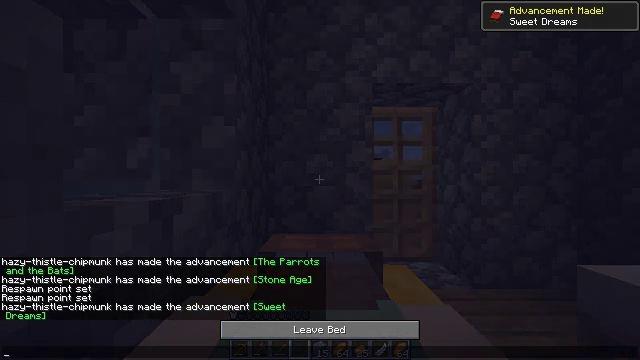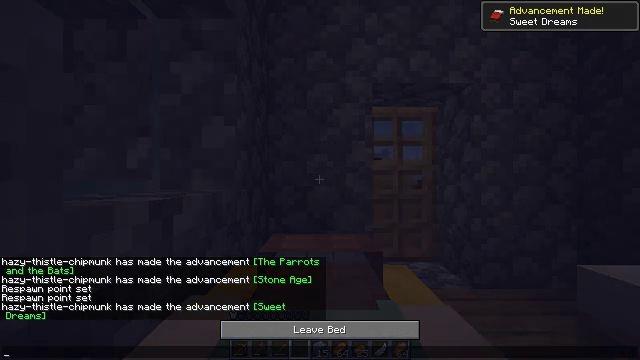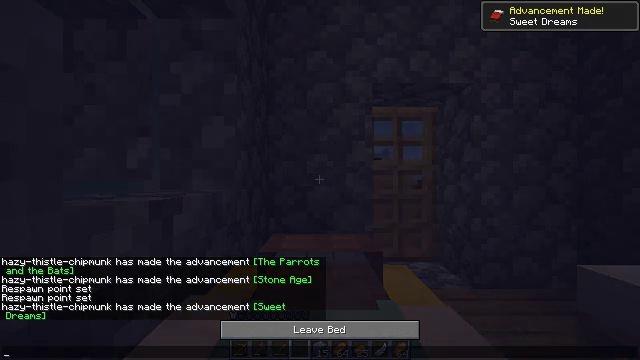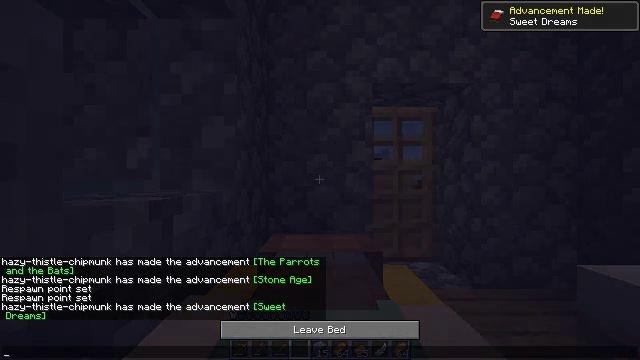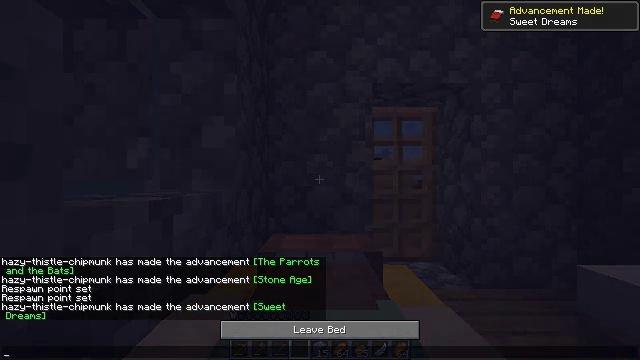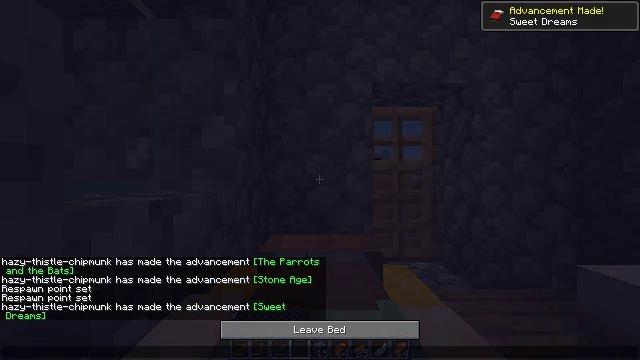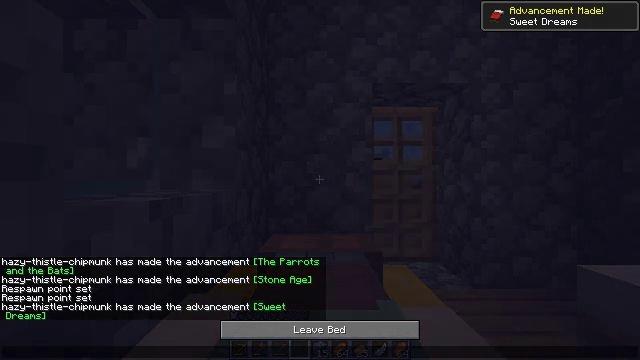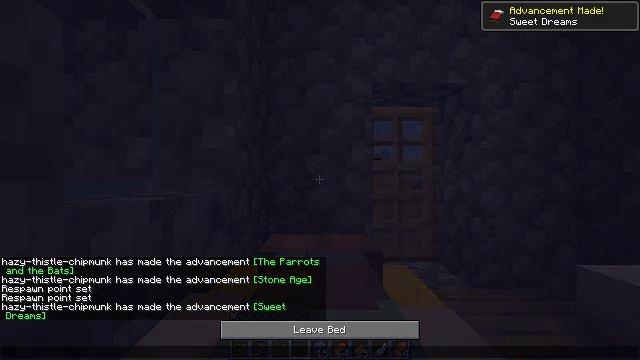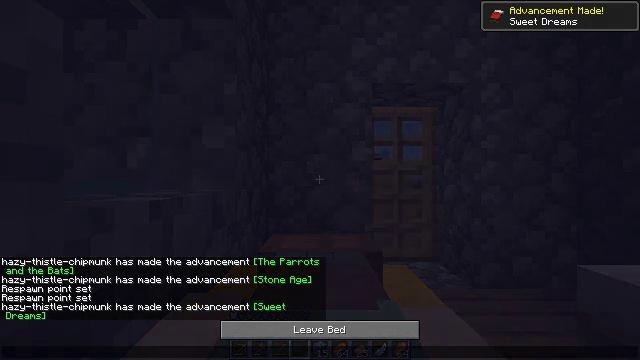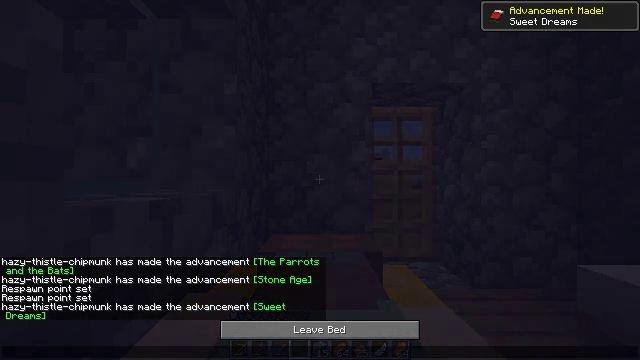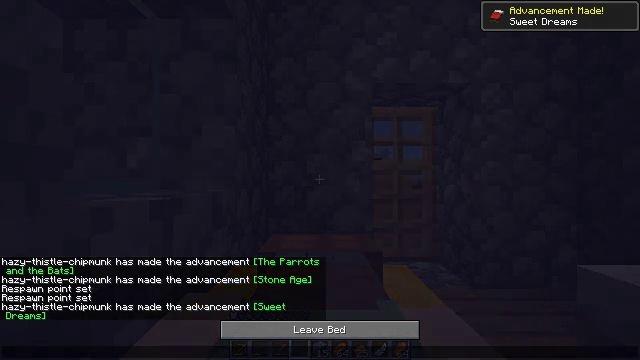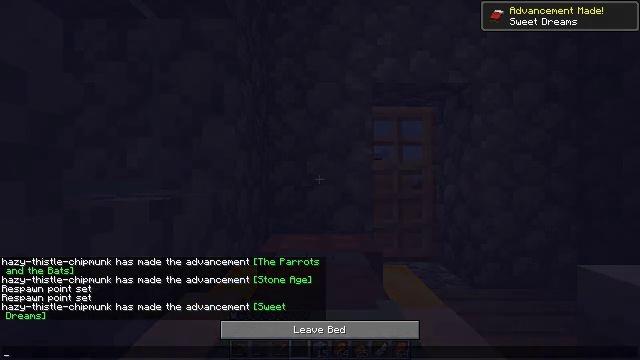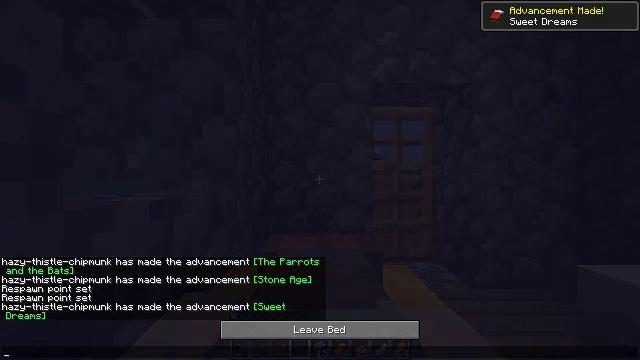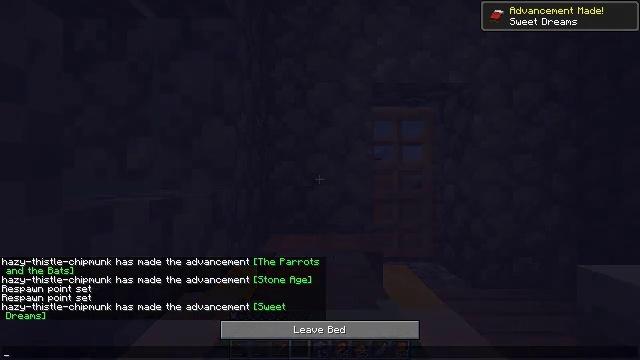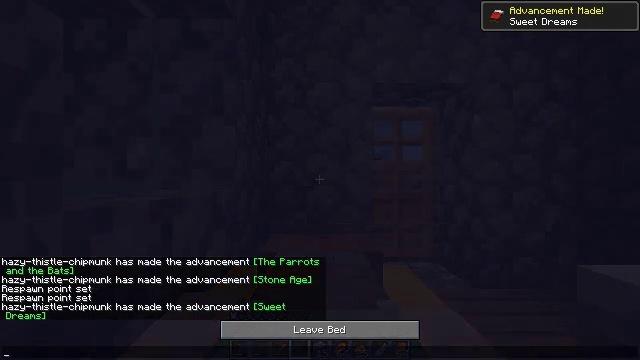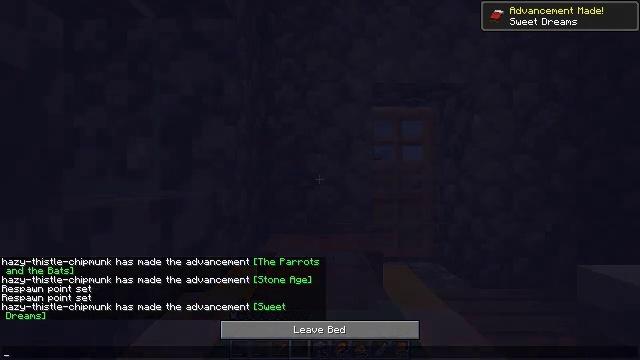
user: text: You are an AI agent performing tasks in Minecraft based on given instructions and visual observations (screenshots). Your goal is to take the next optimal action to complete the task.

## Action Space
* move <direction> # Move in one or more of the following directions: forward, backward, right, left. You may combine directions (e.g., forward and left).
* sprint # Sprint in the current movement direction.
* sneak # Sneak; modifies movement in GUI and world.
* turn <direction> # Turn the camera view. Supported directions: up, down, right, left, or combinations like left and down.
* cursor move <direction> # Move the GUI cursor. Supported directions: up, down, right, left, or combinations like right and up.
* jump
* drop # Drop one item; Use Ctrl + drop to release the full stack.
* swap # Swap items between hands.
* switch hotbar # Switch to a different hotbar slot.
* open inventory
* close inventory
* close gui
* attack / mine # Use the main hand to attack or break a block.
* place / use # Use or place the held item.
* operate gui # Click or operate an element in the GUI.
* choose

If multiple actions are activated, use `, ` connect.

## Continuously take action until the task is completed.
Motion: motion action
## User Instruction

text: Gather the yellow bed by attacking it.
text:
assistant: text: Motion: no_op
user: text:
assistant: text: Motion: no_op
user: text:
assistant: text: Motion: no_op
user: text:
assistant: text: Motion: no_op
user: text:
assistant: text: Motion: no_op
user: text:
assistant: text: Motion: no_op
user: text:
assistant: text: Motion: no_op
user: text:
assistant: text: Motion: no_op
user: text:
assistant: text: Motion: no_op
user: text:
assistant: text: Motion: no_op
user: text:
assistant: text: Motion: no_op
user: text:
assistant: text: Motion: no_op
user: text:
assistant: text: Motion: no_op
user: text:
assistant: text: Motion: no_op
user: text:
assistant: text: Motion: no_op
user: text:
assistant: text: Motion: no_op
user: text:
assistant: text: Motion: close gui
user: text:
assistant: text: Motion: no_op
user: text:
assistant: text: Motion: no_op
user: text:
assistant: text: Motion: no_op
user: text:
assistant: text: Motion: no_op
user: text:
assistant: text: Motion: no_op
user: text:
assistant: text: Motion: no_op
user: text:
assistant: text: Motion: no_op
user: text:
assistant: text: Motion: no_op
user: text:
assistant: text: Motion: no_op
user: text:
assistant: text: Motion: no_op
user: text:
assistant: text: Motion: no_op
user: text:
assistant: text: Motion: no_op
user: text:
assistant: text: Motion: no_op